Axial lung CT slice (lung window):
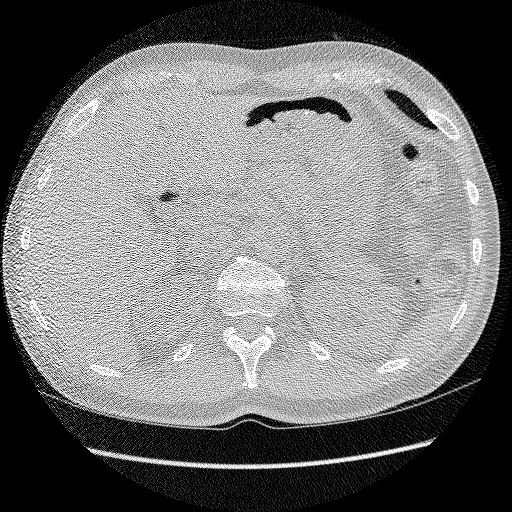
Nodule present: no